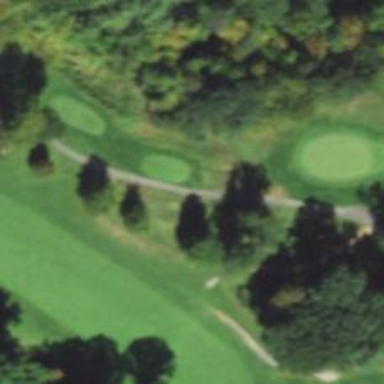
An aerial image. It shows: Service road designated as golf cart path.